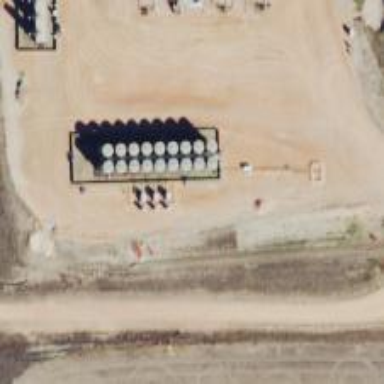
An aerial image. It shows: Storage tank with man-made structure.